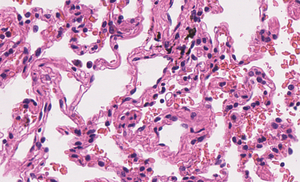
Tumor epithelial tissue: no
Tumor-associated stroma tissue: no
Normal tissue: yes